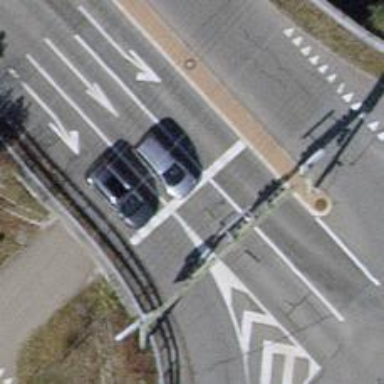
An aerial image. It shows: Road with traffic signals.